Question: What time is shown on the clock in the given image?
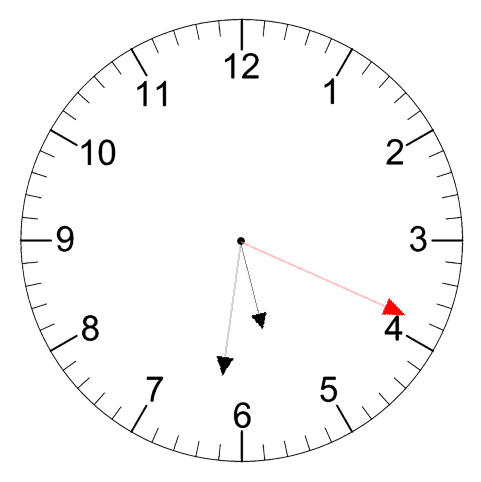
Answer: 05:31:19